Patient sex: M
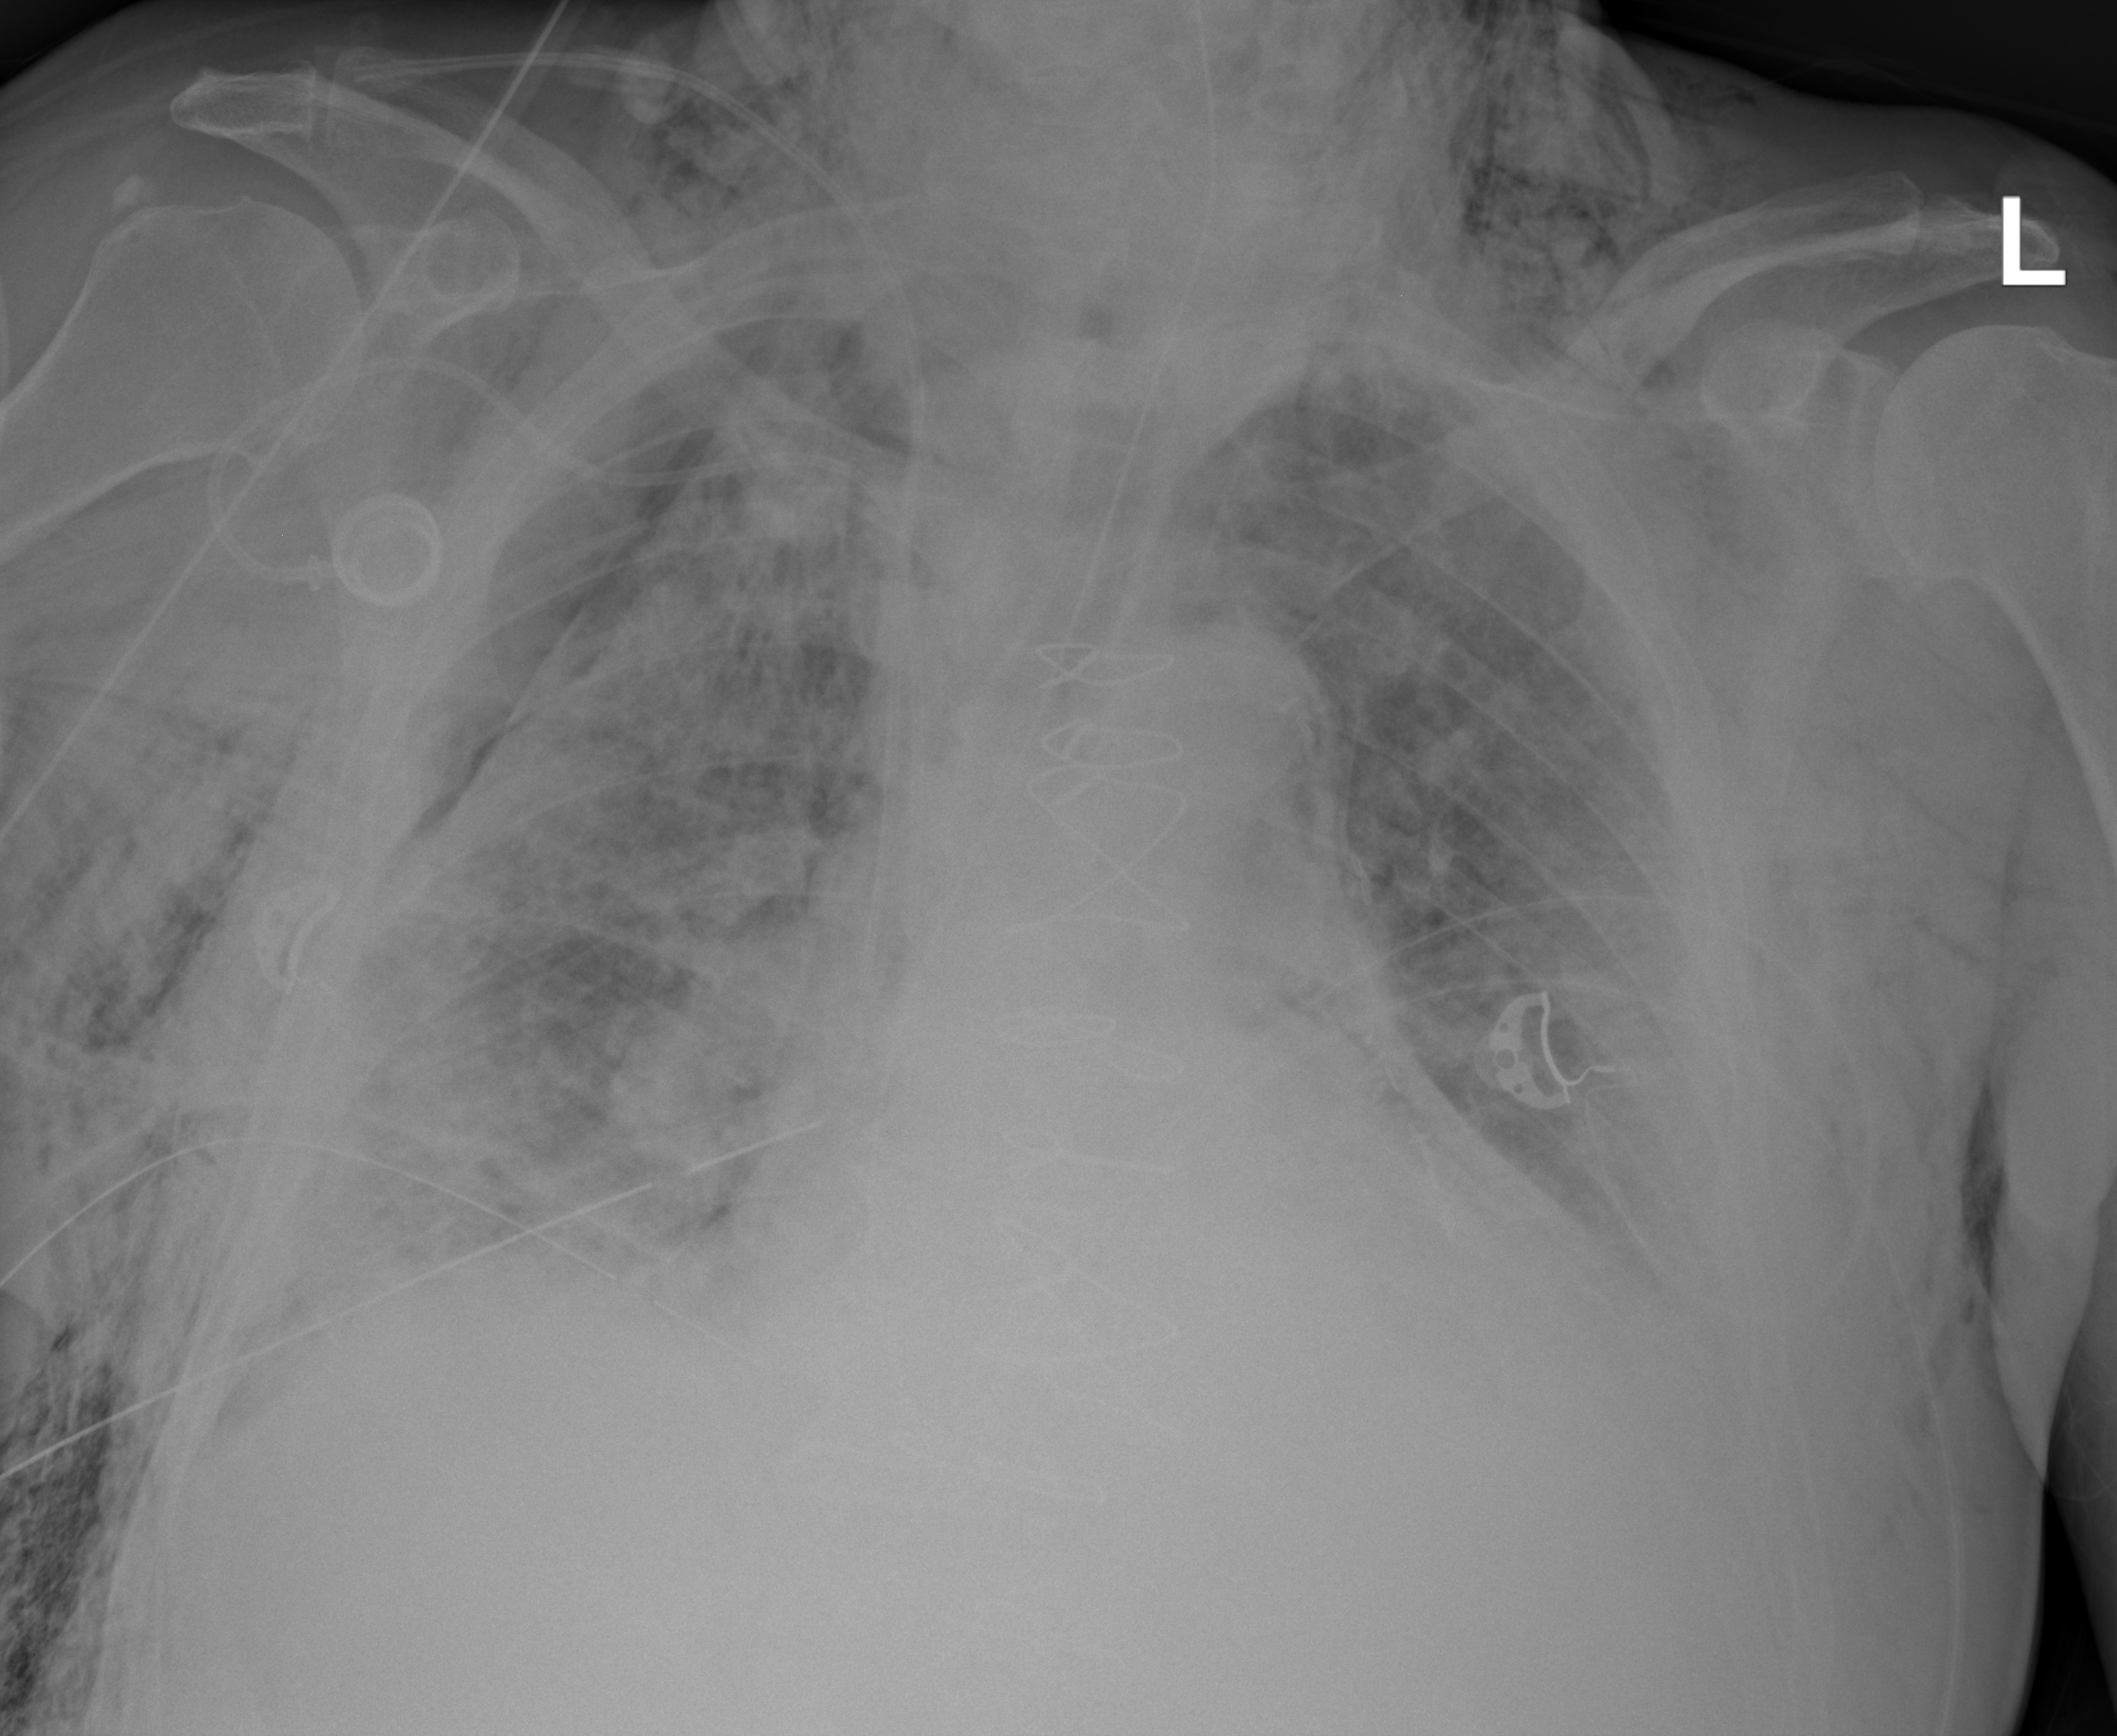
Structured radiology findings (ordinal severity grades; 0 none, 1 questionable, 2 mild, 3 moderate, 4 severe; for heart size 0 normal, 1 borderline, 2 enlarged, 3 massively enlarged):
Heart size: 1
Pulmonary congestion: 0
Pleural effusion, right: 1
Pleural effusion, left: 2
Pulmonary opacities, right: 3
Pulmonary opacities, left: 1
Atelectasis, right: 3
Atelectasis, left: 2